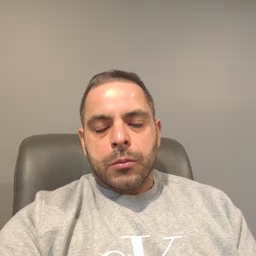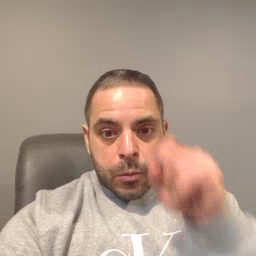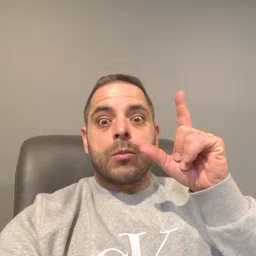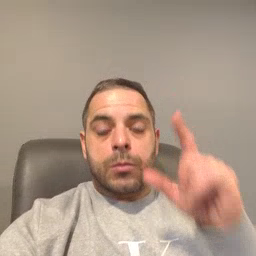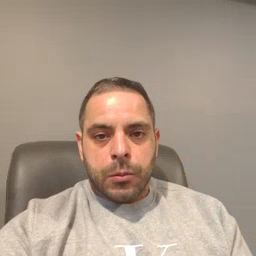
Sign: wake